Interaction volume radius: 10 \u00c5
Interaction volume height: 10 \u00c5
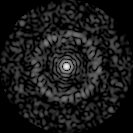
Disorder parameter: 0.8669